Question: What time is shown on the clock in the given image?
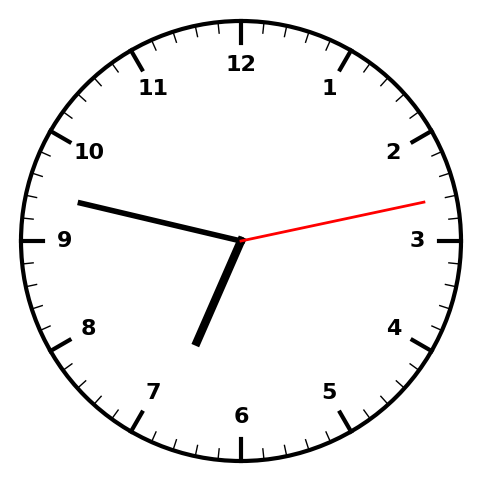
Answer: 06:47:13